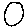
Label: circle